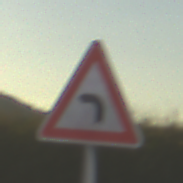
Verkehrszeichen: KurveLinks
Umgebung: Outdoor, RoadRail
Tageszeit: SunriseSunset
Wetter: Clear
Licht: Natural
Jahreszeit: NotSpecified
Kontrast: HighContrast